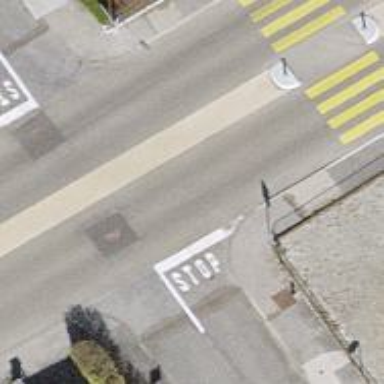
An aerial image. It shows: Marked crossing on the road.